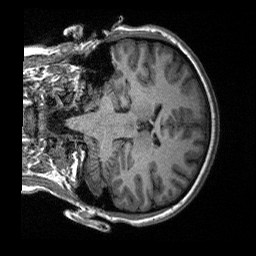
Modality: T1w
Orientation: coronal
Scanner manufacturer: siemens
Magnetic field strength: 3 T
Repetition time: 2.3 s
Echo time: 0.00226 s